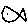
Label: fish